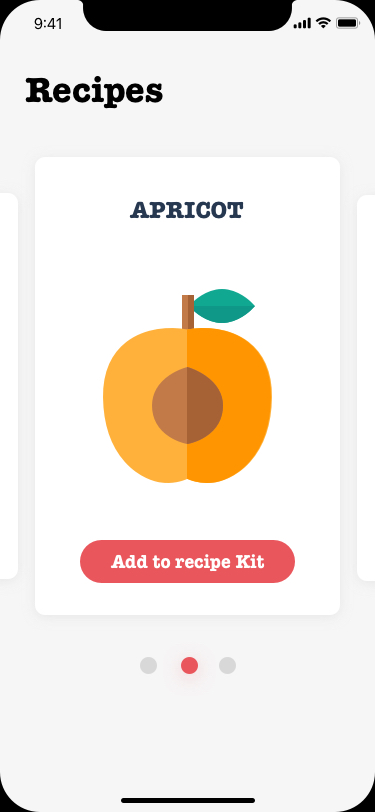
Text in this UI design:
Recipes
Apricot